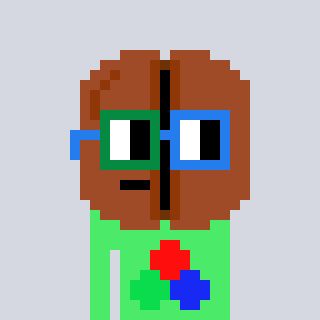
a pixel art character with square green and blue glasses, a coffeebean-shaped head and a teal-colored body on a cool background